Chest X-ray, AP view. Patient: 47 years old, sex M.
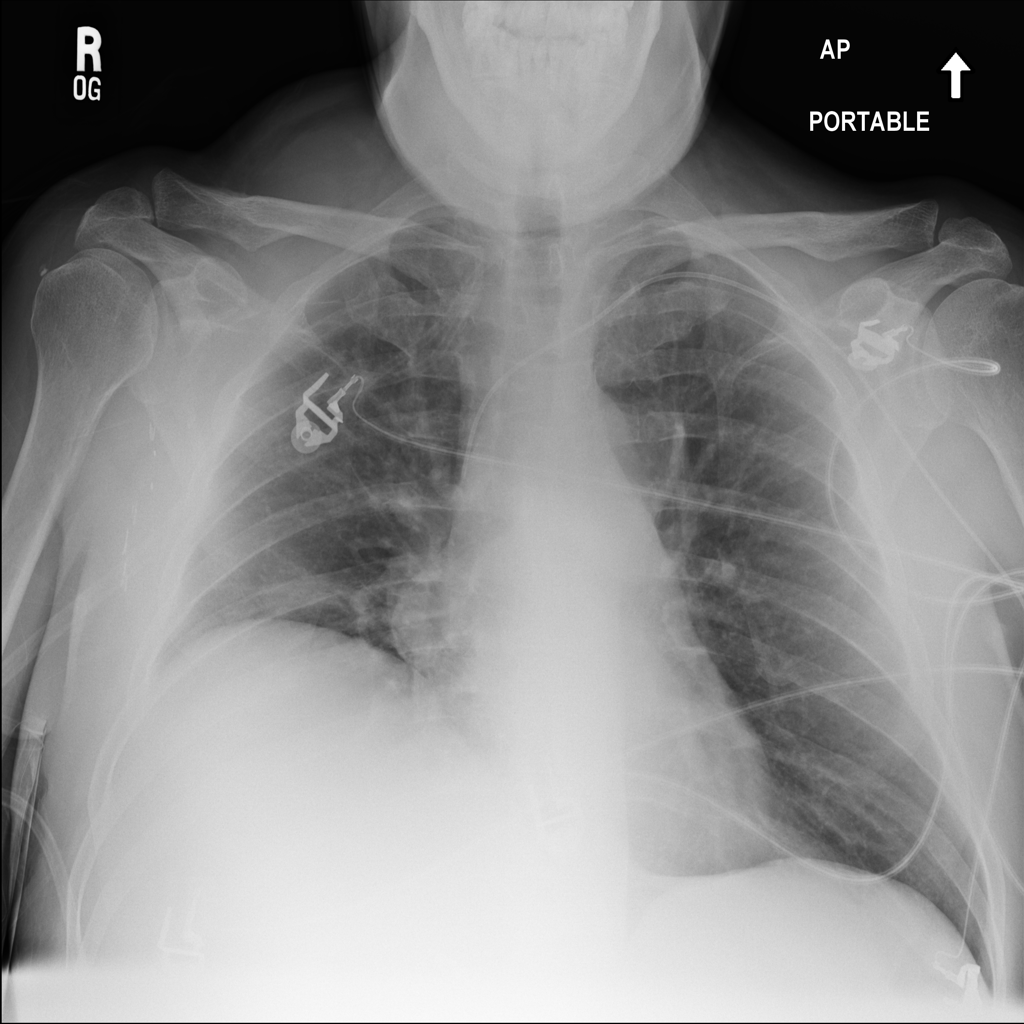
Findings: No Finding